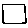
Label: square